Field crop: maize
Growth stage: 2
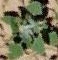
Species: chenopodium